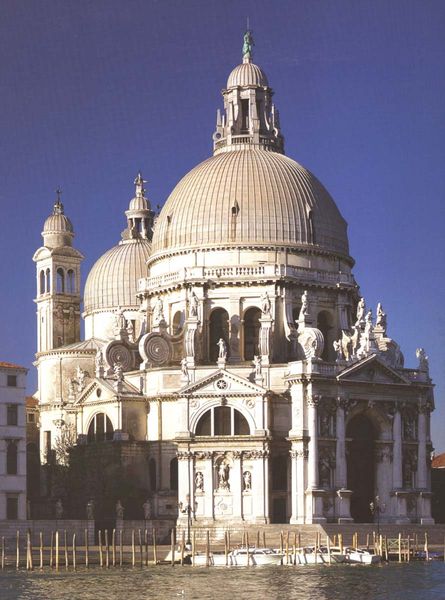
Titel: Venedig, S. Maria della Salute
Künstler: Baldassare Longhena
Standort: Venedig, S. Maria della Salute (EU - I - Venetien)
Schlagwörter: paris, barock, kirche, oper, rokoko, italien, venedig, giebel, figuren, kuppel, dom, architrav, rom, voluten, vatikan, zentralbau, palladio, sehenswürdigkeit